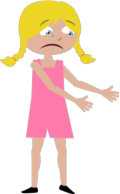
sad girl